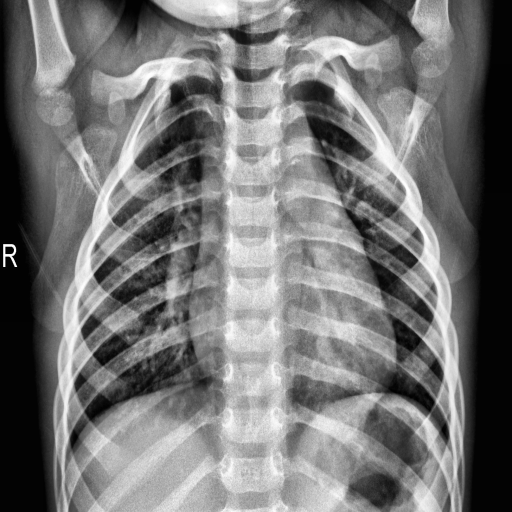
Finding: NORMAL